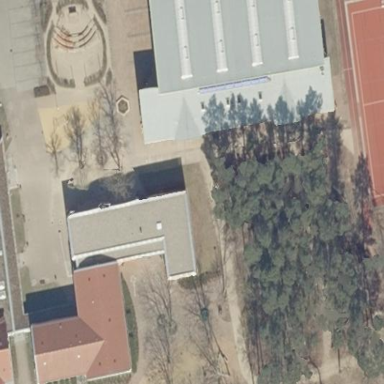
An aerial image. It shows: School.